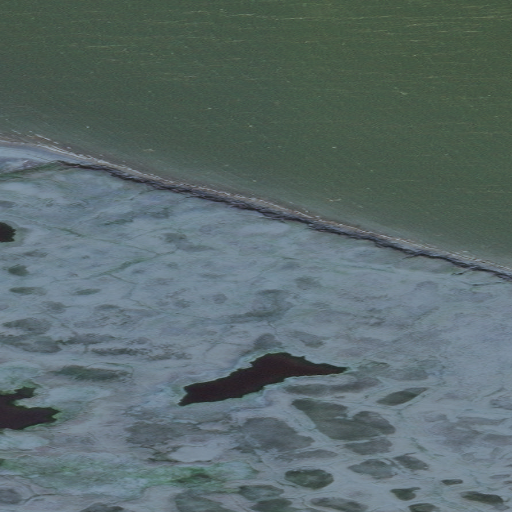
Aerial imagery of cape in Alaska named Sigeakruk Point containing only unknown